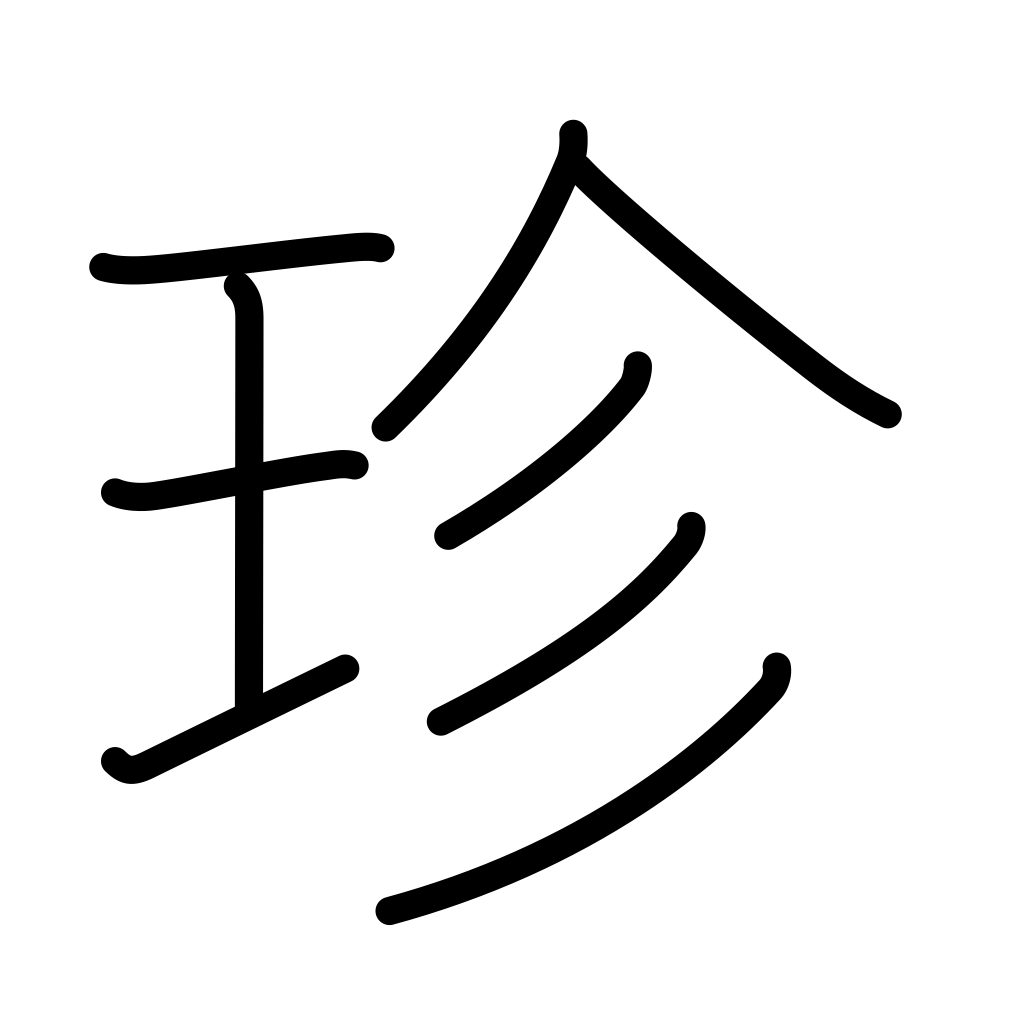
Meaning: rare, curious, strange